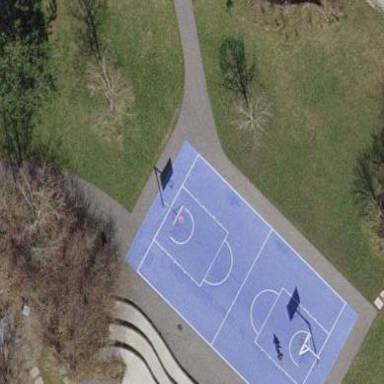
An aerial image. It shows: Asphalt basketball court on pitch.